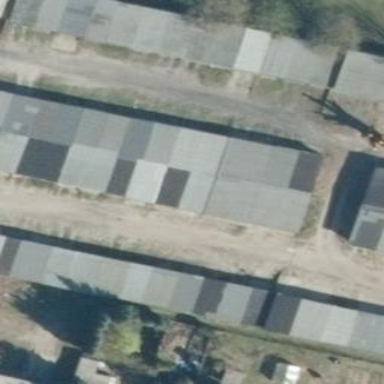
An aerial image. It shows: Group of garages.